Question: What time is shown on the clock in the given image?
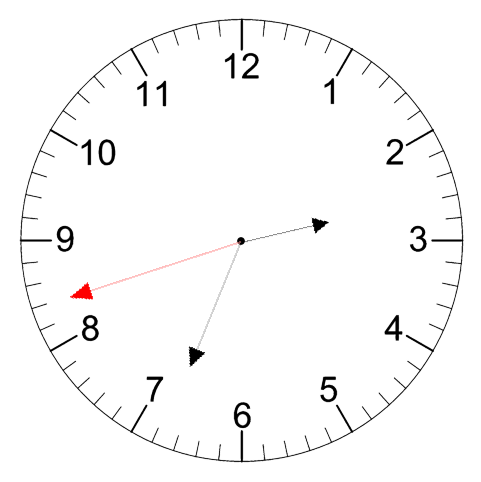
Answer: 02:33:42